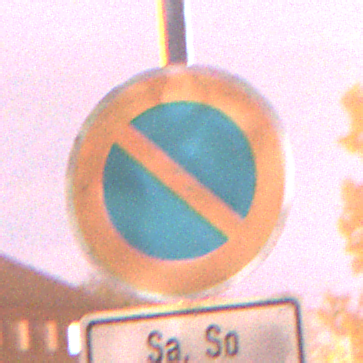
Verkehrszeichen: EingeschraenktesHalteverbot
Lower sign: ZeitangabenMitBeschraenkungAufWochentage9
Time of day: Night
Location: Outdoor (Suburban)
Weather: PartlyCloudy
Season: NotSpecified
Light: Artificial